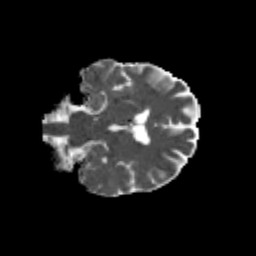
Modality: MD
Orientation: coronal
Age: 57
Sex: male
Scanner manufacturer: siemens
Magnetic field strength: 3 T
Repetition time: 4.71 s
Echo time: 0.0906 s